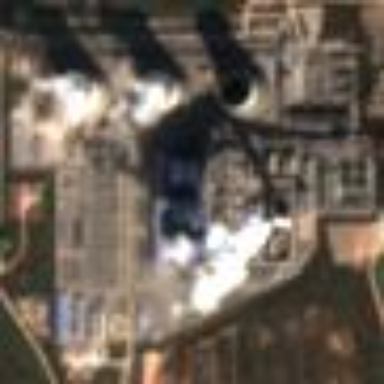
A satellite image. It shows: Industrial area with coal power plant.